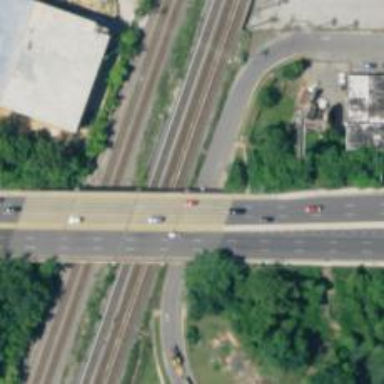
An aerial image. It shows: Footway on bridge.